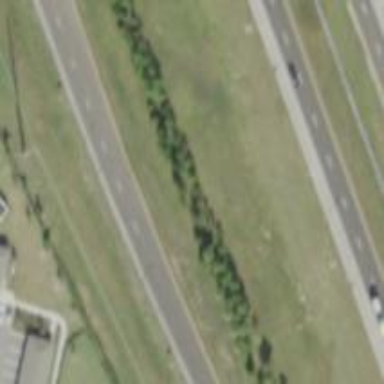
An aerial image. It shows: Motorway link with half diamond junction.